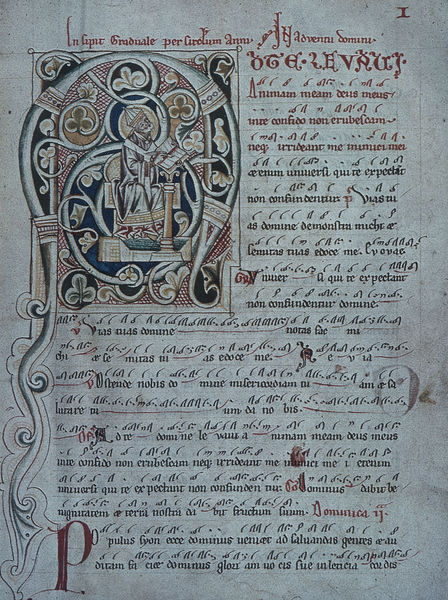
Titel: Missale
Institution: St. Florian, Stiftsbibliothek
Schlagwörter: blau, feder, mann, weiß, gelb, grau, schwarz, zeichnung, rot, malerei, mensch, kirche, musik, schrift, papier, könig, papst, thron, detail, ornamente, buch, seite, illustration, text, ranke, buchseite, mittelalter, letter, altdeutsch, handschrift, lied, latein, lateinisch, dreipass, buchmalerei, kaligraphie, manuskript, p